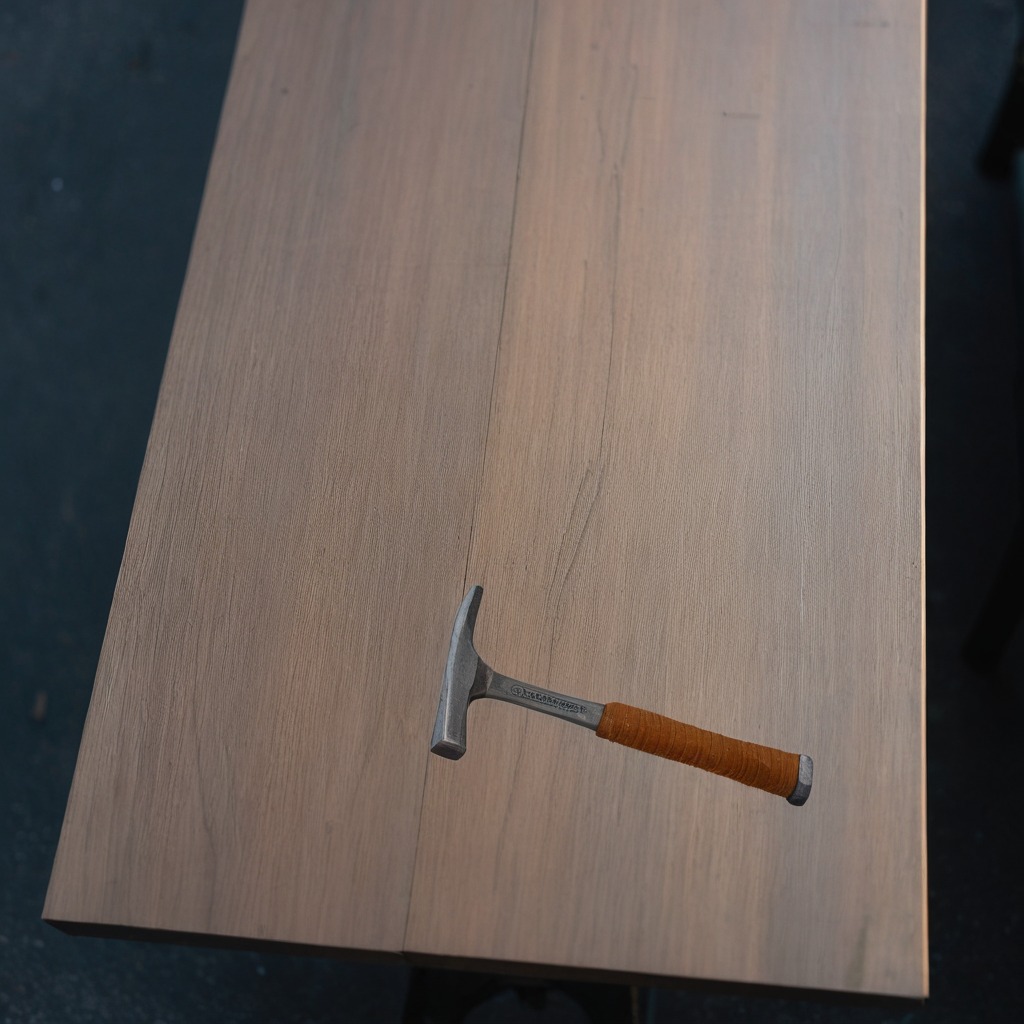
A hammer lies on a table in a small garage at twilight.